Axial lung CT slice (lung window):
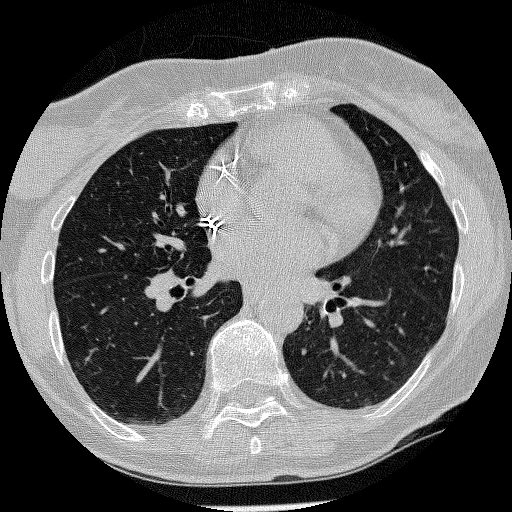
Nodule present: no